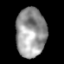
Tissue: lung
Cell type: Epithelial cells
Senescence score: 0.1254
Nuclear area (px): 1443
Mean DAPI intensity: 152.847